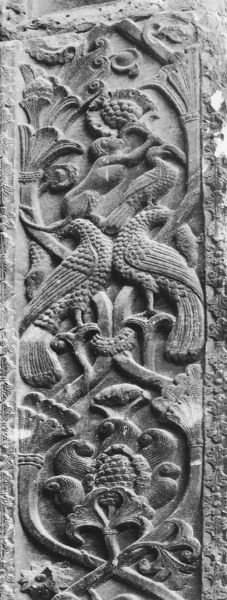
Titel: Hauptportal
Standort: Bari, S. Nicola (EU - I - Apulien)
Schlagwörter: adler, blätter, ausschnitt, blume, blumen, geschwungen, grau, schmuck, blüte, blüten, tier, ornament, stein, vögel, sonne, pflanzen, affe, engel, ranken, skulptur, schwanz, schweif, relief, wellen, detail, symmetrie, floral, ornamente, verzierung, plastik, antike, schwarz-weiß, pfau, schnitzerei, ornamental, fries, verschlungen, riechen, löwe, sphinx, sonnenblume, arkanthus, arabeske, papyrus, beschädigt, schmall, agyptisch, fris, symmetrei, steinrelief, ar, gothissch